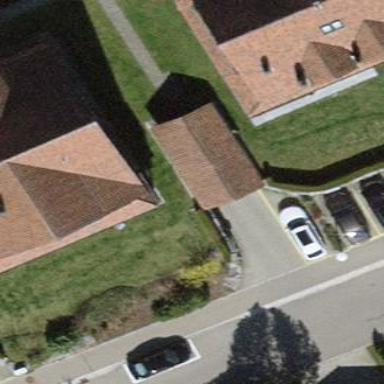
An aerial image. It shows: Garage building.